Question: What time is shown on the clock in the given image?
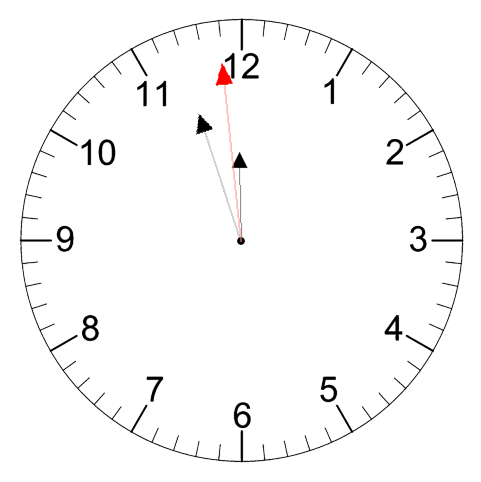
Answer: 11:56:59